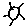
Label: sun